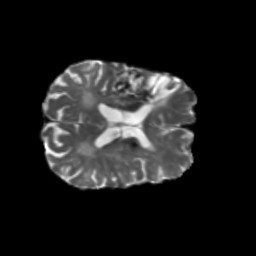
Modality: T2w
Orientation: axial
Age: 75
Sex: male
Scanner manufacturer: siemens
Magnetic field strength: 3 T
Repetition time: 5.47 s
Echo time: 0.0854 s